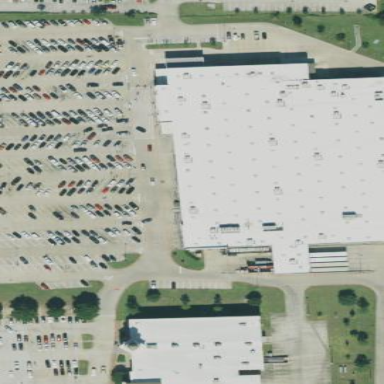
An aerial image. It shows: Wholesale shop located inside building.